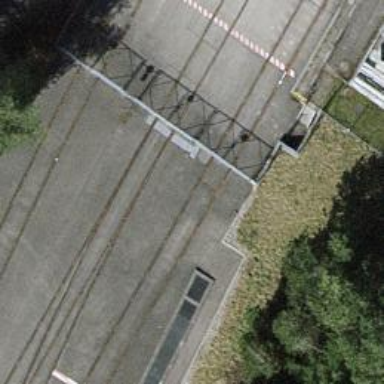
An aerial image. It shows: Gate.